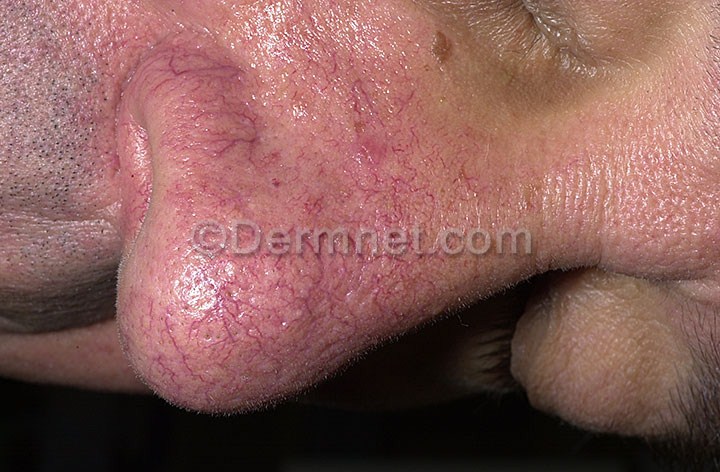
Disease: Vascular Tumors